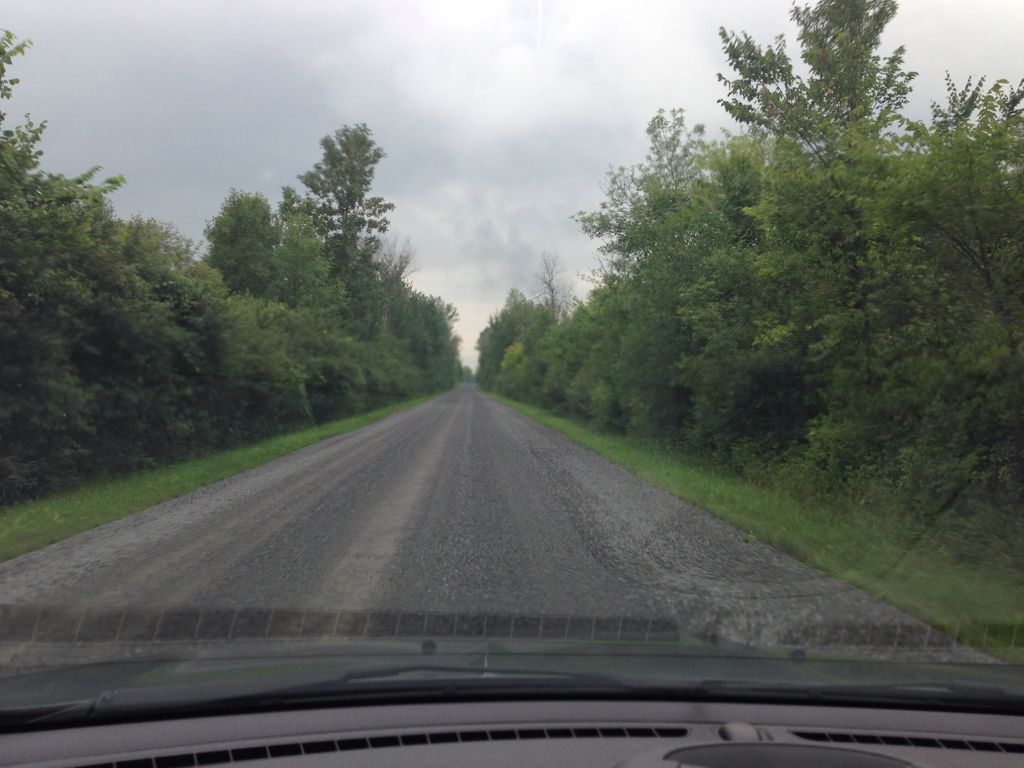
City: ottawa-gatineau